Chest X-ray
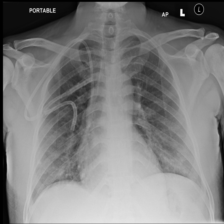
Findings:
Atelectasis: negative
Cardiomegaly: negative
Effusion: negative
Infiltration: positive
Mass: negative
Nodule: positive
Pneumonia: negative
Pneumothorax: negative
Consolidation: positive
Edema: negative
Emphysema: negative
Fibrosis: negative
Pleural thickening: negative
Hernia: negative